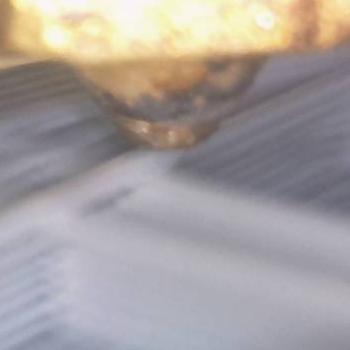
Flow rate: 133%